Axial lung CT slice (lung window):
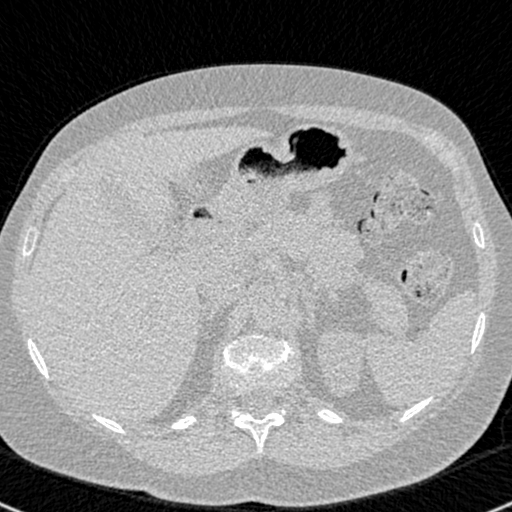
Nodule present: no